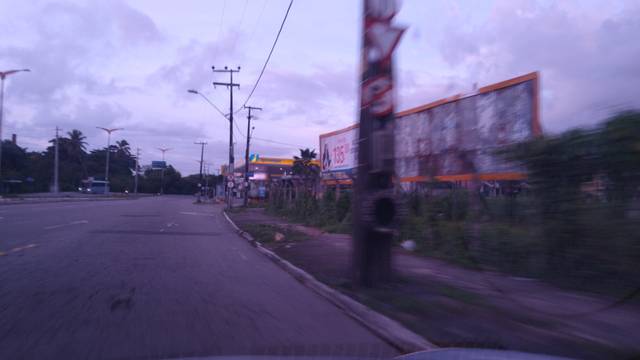
Region: Brazil
Coordinates: -3.758, -38.505